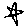
Label: star